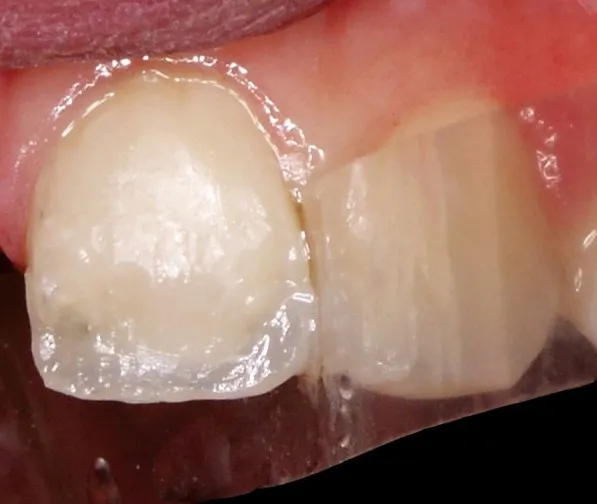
Direct composite restoration with layering technique (IPS Empress Direct, Ivoclar Vivadent, Schaan, Liechtenstein).
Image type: medical_photograph (other_medical_photograph)